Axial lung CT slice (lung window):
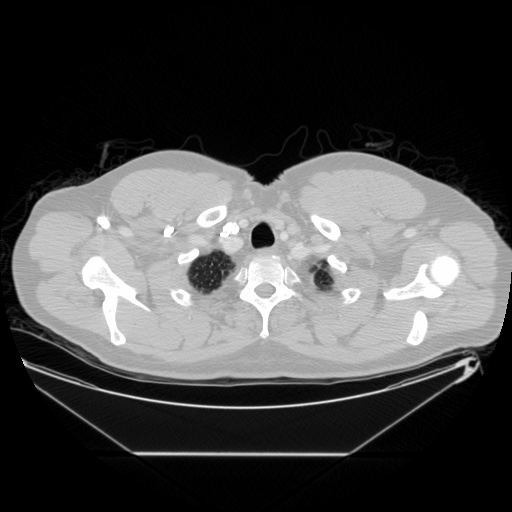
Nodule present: no